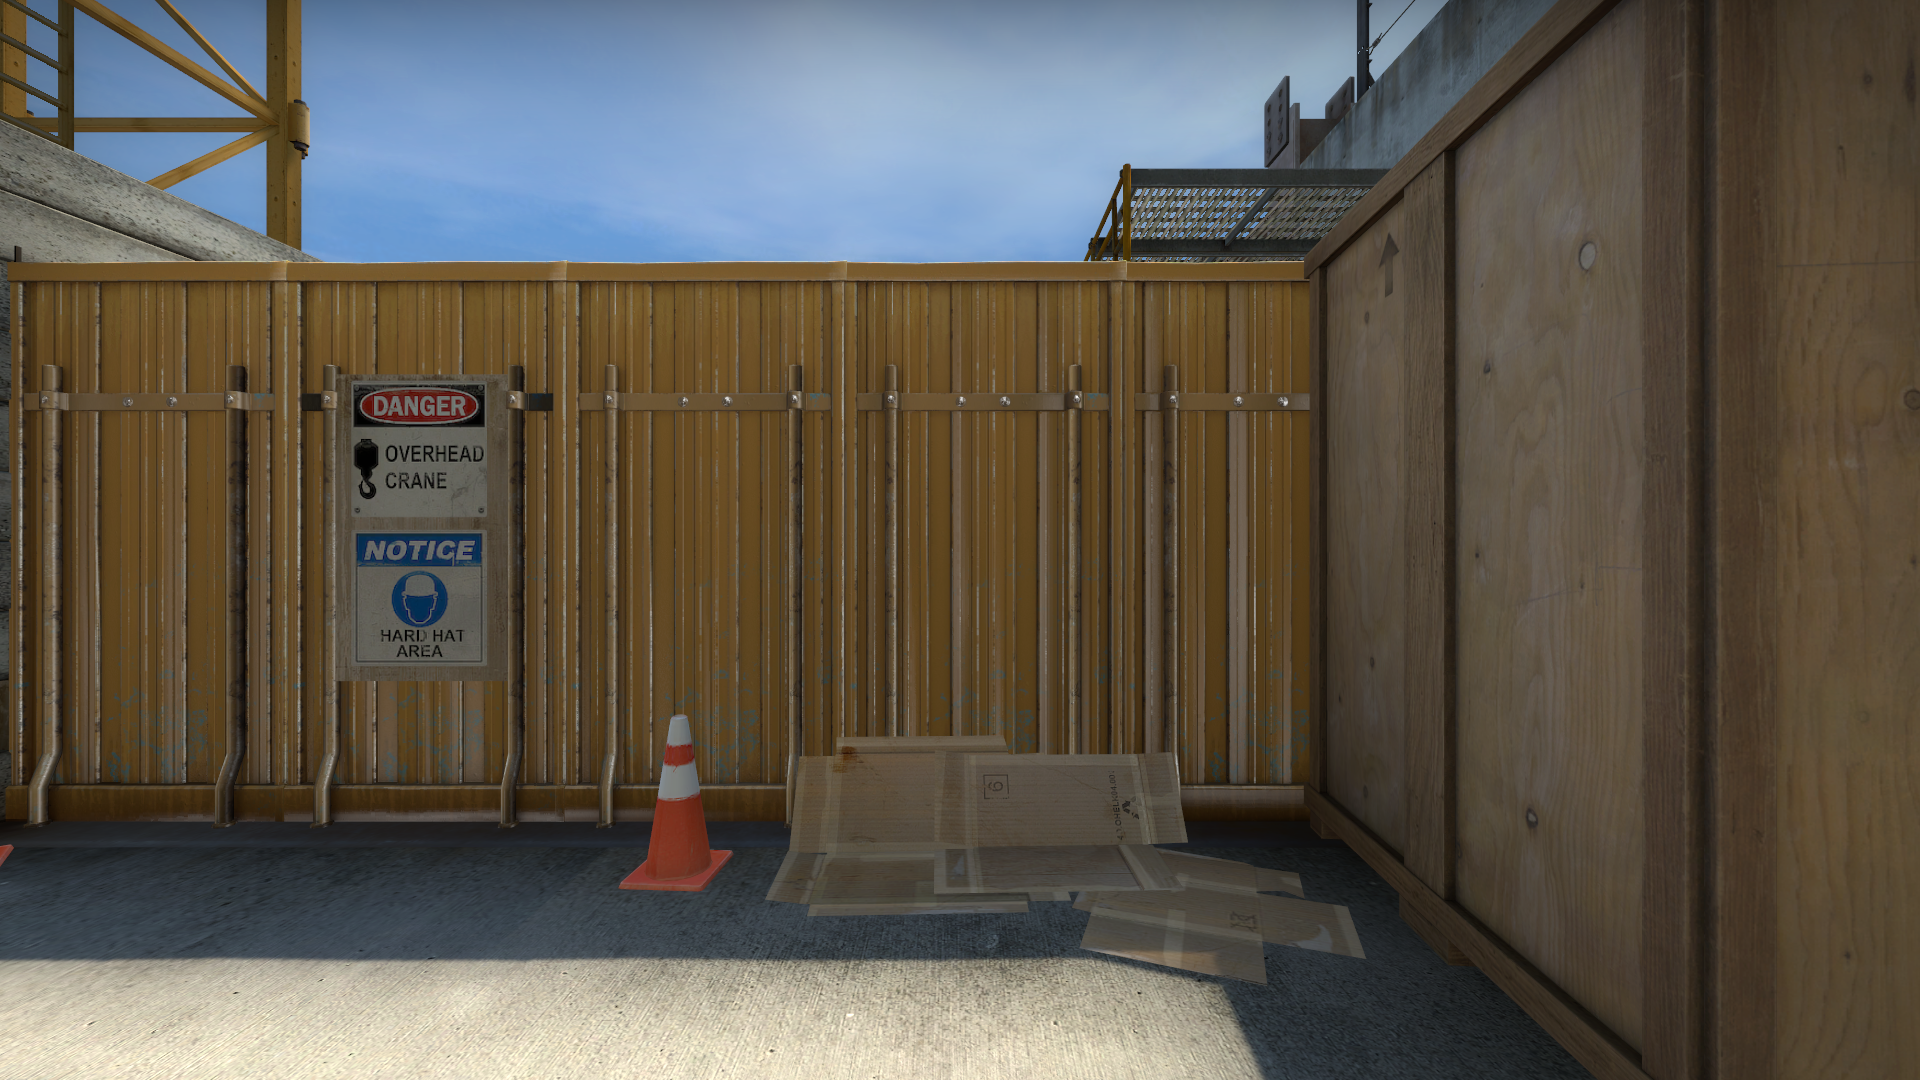
Map: de_vertigo